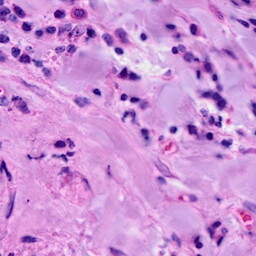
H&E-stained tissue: Breast